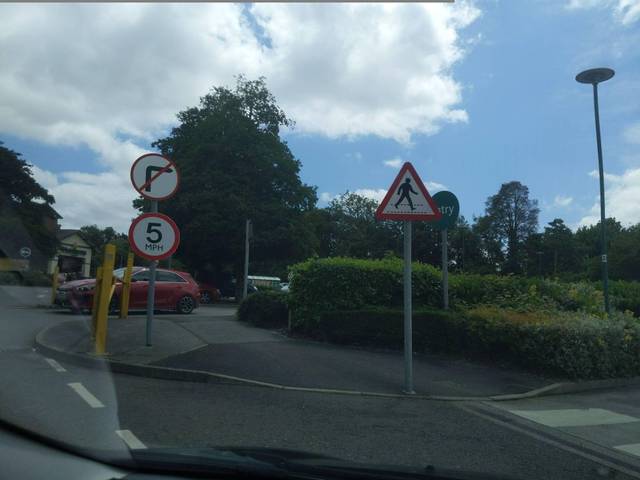
Region: United Kingdom
Coordinates: 50.469, -4.708